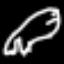
Label: frog